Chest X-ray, PA view. Patient: 35 years old, sex M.
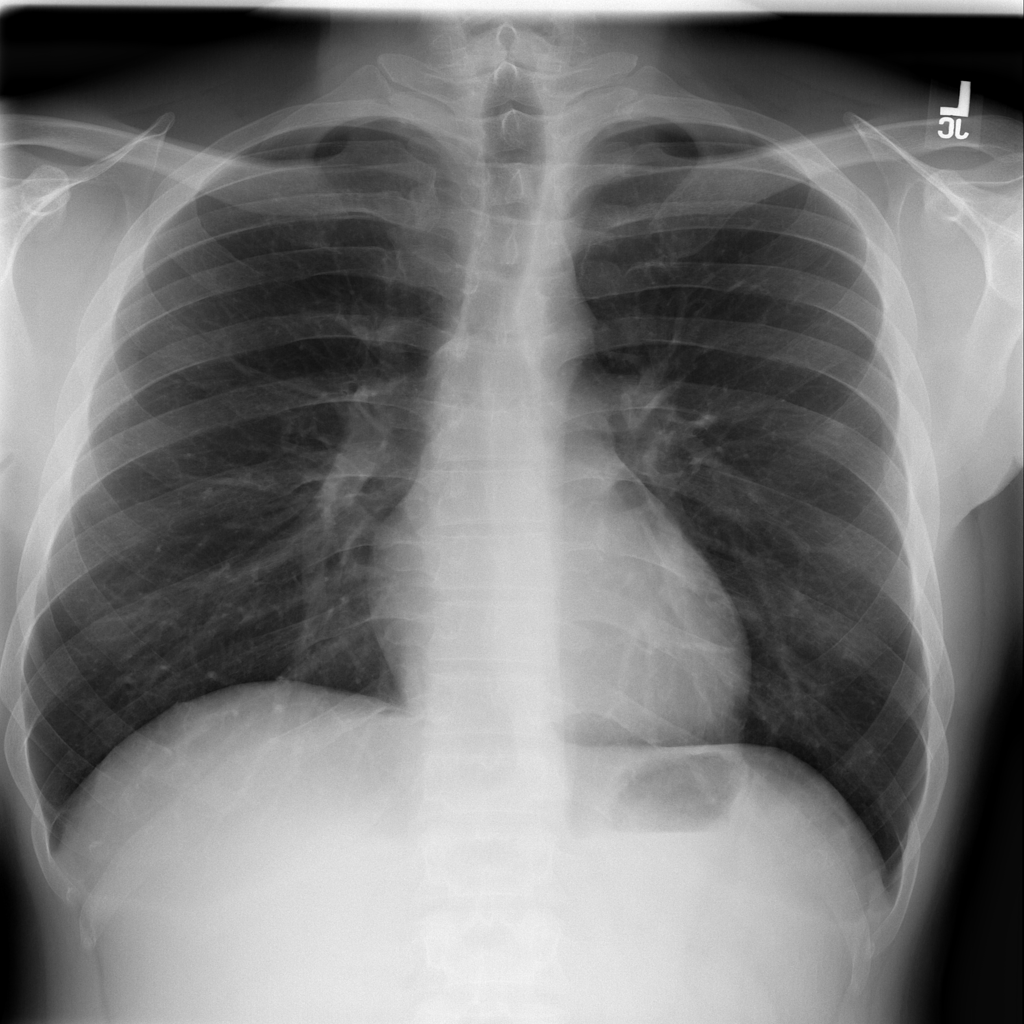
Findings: No Finding